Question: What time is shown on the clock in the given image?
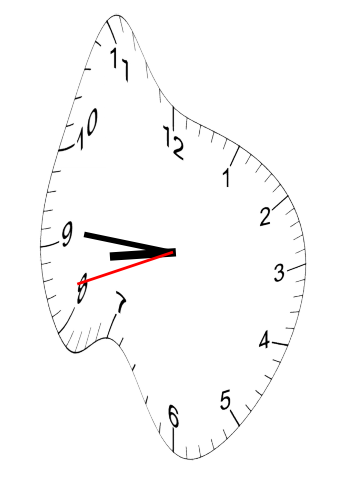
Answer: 08:45:42